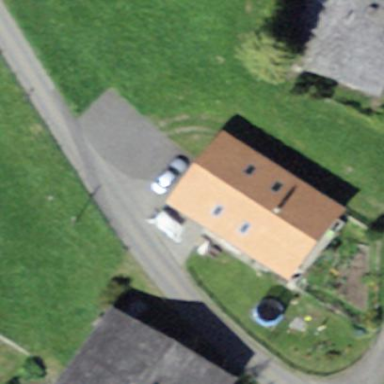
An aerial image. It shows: Farm building.